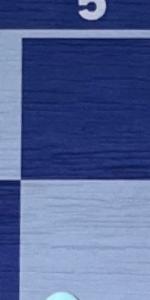
Label: Empty